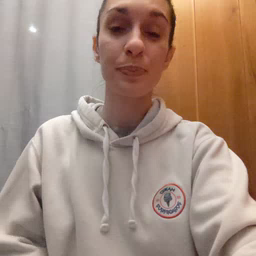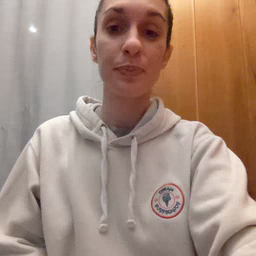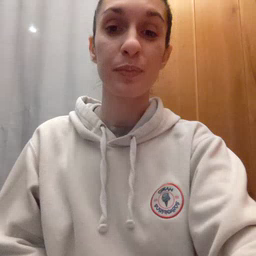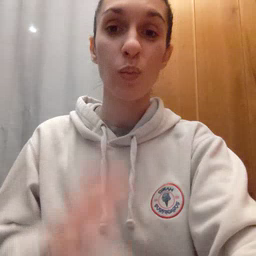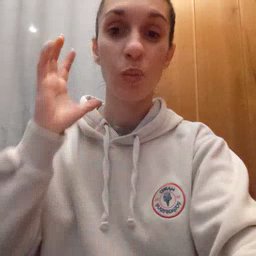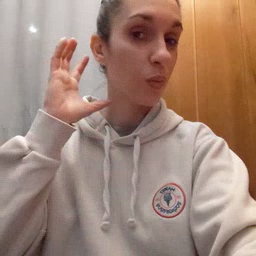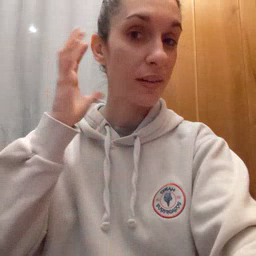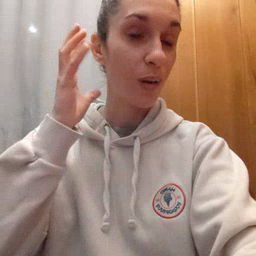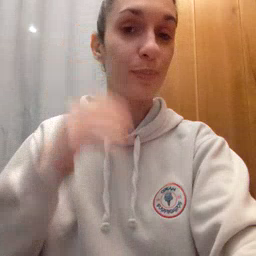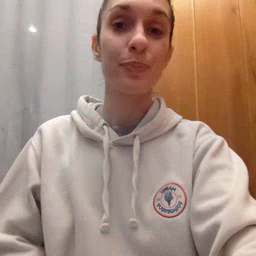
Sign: radio